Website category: jobs
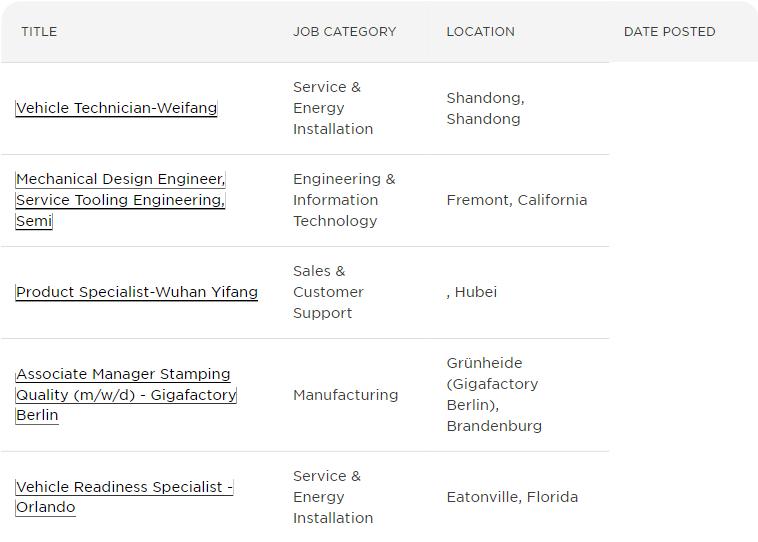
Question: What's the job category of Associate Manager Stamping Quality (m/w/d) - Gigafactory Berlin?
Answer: Manufacturing

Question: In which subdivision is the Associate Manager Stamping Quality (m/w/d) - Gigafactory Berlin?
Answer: Manufacturing

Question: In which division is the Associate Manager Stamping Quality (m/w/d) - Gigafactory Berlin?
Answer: Manufacturing

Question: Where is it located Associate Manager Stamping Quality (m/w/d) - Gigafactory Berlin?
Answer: Manufacturing

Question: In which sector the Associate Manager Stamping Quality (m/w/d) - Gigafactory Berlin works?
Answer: Manufacturing

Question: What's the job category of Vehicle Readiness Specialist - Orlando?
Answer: Service & Energy Installation

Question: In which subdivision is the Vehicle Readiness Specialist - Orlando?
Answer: Service & Energy Installation

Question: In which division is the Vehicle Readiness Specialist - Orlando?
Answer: Service & Energy Installation

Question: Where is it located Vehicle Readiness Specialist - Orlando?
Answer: Service & Energy Installation

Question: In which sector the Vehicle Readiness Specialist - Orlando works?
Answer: Service & Energy Installation

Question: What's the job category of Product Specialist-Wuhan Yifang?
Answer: Sales & Customer Support

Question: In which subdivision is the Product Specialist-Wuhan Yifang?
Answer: Sales & Customer Support

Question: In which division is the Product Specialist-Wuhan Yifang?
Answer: Sales & Customer Support

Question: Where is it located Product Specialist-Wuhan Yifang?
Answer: Sales & Customer Support

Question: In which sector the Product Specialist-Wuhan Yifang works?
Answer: Sales & Customer Support

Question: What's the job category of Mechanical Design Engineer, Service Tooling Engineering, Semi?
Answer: Engineering & Information Technology

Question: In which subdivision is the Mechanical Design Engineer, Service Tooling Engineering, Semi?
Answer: Engineering & Information Technology

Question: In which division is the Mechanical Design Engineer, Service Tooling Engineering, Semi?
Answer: Engineering & Information Technology

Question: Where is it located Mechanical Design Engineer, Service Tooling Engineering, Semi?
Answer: Engineering & Information Technology

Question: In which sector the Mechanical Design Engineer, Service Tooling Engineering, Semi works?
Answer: Engineering & Information Technology

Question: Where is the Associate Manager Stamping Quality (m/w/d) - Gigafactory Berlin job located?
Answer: Grnheide (Gigafactory Berlin), Brandenburg

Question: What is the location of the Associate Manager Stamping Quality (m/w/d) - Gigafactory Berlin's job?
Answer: Grnheide (Gigafactory Berlin), Brandenburg

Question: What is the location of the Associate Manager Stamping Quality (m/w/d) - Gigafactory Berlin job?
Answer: Grnheide (Gigafactory Berlin), Brandenburg

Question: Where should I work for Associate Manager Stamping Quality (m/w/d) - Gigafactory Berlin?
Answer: Grnheide (Gigafactory Berlin), Brandenburg

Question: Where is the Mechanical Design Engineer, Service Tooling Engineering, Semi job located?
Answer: Fremont, California

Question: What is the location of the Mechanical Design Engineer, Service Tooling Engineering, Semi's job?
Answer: Fremont, California

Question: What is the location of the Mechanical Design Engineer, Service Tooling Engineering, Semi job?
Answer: Fremont, California

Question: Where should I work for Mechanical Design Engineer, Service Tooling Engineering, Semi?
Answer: Fremont, California

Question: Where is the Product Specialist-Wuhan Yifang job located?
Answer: , Hubei

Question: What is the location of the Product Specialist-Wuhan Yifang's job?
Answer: , Hubei

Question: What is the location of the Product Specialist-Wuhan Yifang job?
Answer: , Hubei

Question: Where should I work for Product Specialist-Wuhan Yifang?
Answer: , Hubei

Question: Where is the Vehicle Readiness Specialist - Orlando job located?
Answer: Eatonville, Florida

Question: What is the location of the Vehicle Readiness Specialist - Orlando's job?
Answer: Eatonville, Florida

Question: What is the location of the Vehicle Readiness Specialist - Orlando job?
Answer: Eatonville, Florida

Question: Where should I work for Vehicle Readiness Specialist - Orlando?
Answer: Eatonville, Florida

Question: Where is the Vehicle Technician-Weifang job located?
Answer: Shandong, Shandong

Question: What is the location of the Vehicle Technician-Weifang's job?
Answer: Shandong, Shandong

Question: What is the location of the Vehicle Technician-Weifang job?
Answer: Shandong, Shandong

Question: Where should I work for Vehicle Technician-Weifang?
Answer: Shandong, Shandong

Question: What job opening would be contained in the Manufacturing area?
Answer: Associate Manager Stamping Quality (m/w/d) - Gigafactory Berlin

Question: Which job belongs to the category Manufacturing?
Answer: Associate Manager Stamping Quality (m/w/d) - Gigafactory Berlin

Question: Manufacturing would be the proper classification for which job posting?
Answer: Associate Manager Stamping Quality (m/w/d) - Gigafactory Berlin

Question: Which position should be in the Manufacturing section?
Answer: Associate Manager Stamping Quality (m/w/d) - Gigafactory Berlin

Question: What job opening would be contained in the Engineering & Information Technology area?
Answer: Mechanical Design Engineer, Service Tooling Engineering, Semi

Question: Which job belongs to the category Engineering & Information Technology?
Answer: Mechanical Design Engineer, Service Tooling Engineering, Semi

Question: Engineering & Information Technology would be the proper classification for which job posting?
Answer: Mechanical Design Engineer, Service Tooling Engineering, Semi

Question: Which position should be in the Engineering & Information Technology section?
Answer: Mechanical Design Engineer, Service Tooling Engineering, Semi

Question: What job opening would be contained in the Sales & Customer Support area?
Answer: Product Specialist-Wuhan Yifang

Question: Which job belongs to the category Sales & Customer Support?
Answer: Product Specialist-Wuhan Yifang

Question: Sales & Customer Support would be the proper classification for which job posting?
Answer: Product Specialist-Wuhan Yifang

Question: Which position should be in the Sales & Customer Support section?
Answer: Product Specialist-Wuhan Yifang

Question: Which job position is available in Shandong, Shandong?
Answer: Vehicle Technician-Weifang

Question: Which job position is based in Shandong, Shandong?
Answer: Vehicle Technician-Weifang

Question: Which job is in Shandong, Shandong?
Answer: Vehicle Technician-Weifang

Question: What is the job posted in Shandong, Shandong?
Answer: Vehicle Technician-Weifang

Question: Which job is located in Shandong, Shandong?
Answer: Vehicle Technician-Weifang

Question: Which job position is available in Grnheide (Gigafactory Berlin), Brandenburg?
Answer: Associate Manager Stamping Quality (m/w/d) - Gigafactory Berlin

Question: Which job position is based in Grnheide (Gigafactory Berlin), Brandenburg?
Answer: Associate Manager Stamping Quality (m/w/d) - Gigafactory Berlin

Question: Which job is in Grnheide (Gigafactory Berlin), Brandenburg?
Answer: Associate Manager Stamping Quality (m/w/d) - Gigafactory Berlin

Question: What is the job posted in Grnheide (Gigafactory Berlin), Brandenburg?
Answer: Associate Manager Stamping Quality (m/w/d) - Gigafactory Berlin

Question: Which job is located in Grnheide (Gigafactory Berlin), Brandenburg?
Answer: Associate Manager Stamping Quality (m/w/d) - Gigafactory Berlin

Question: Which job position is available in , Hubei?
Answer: Product Specialist-Wuhan Yifang

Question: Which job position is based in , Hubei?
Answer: Product Specialist-Wuhan Yifang